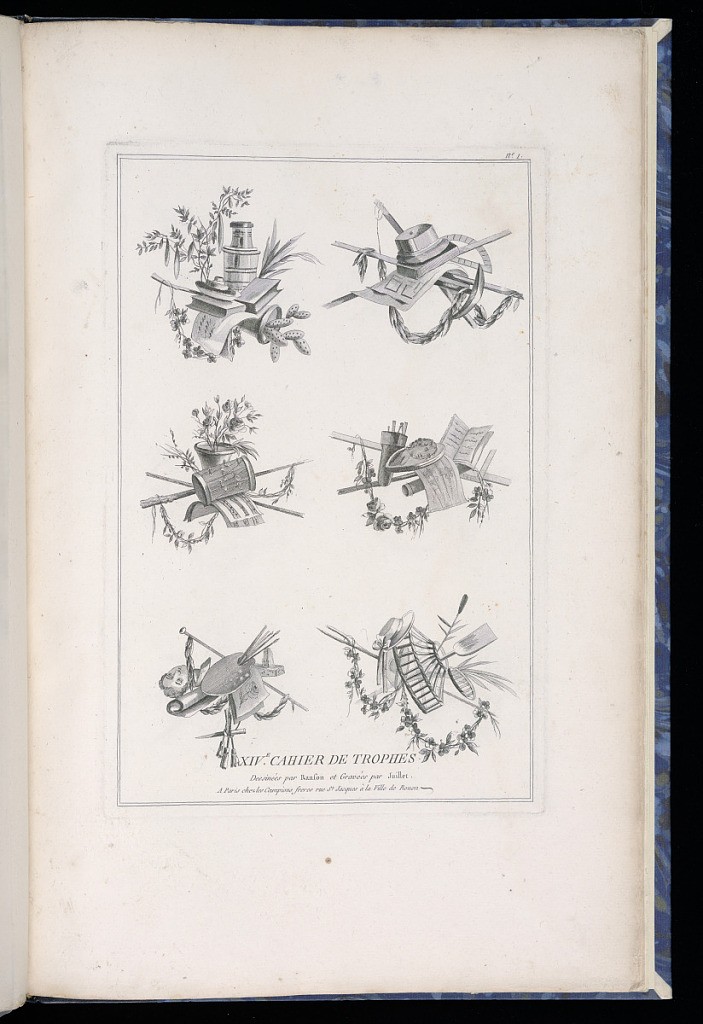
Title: Title Page
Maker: Pierre Ranson, French, 1736–1786
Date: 1779–90
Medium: Etching on paper
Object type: Print
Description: Six designs for trophies incorporating leaves, festoons of flowers and leaves, succulents, books, measuring devices, base of a column, ruler, drum, potted plant, sheets of music, bust, palette, paint brushes, shovel, and a hat. The plate is numbered.